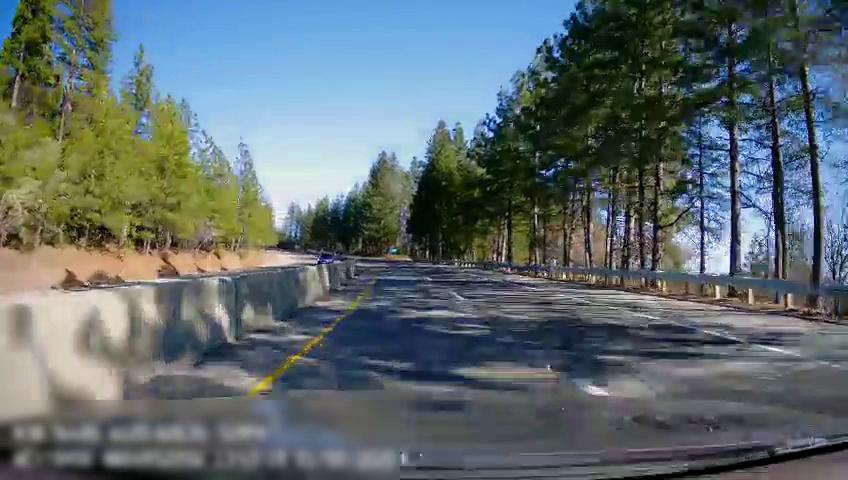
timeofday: Day
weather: Sunny
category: Drivable Space
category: Drivable Space
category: Vehicles | Car
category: Lanes | Current Lane
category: Lanes | Current Lane
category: Lanes | Alternate Lane